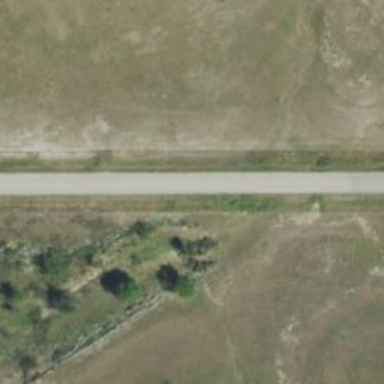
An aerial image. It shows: Tertiary road with asphalt surface.